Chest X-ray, PA view. Patient: 7 years old, sex F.
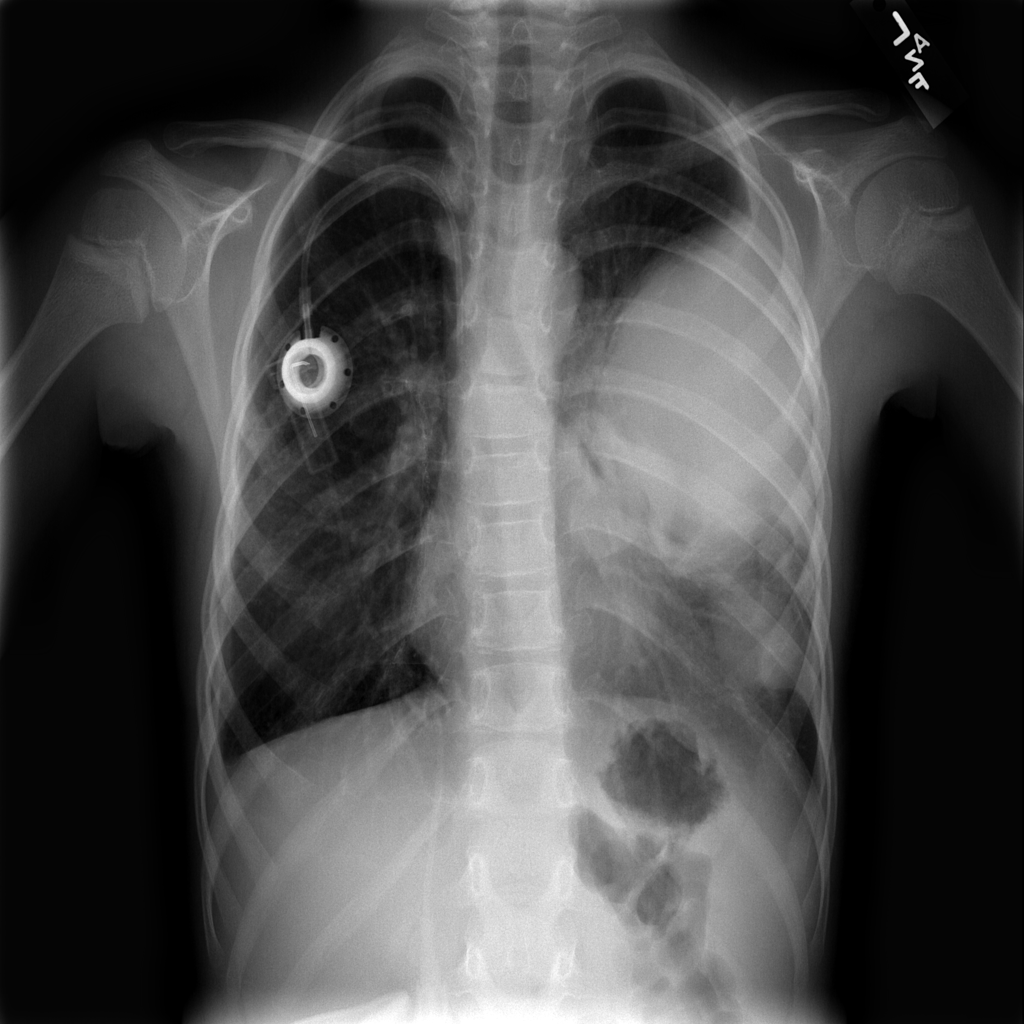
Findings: Mass